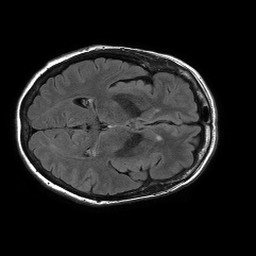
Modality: FLAIR
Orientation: axial
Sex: female
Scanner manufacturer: philips
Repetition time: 11 s
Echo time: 0.125 s